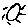
Label: sun